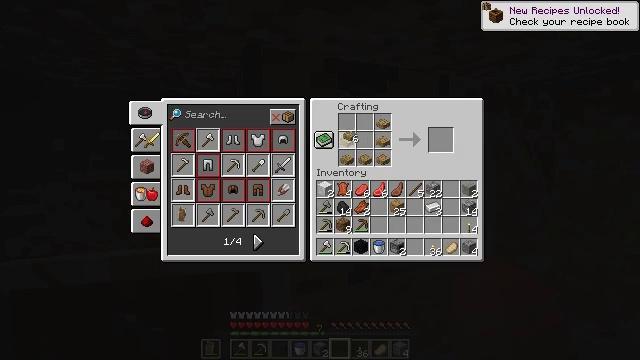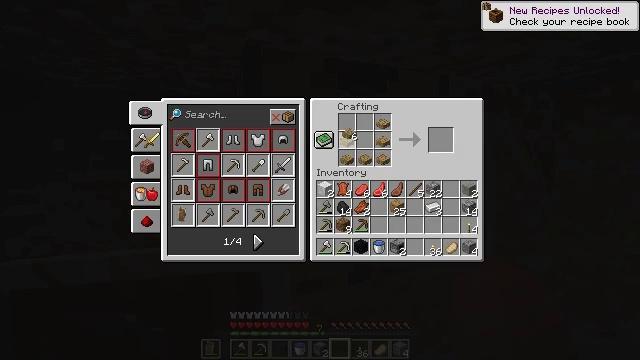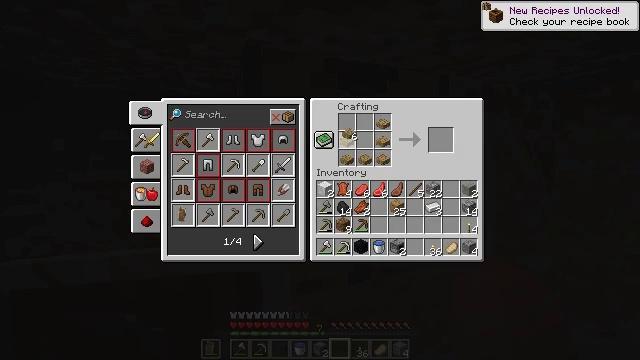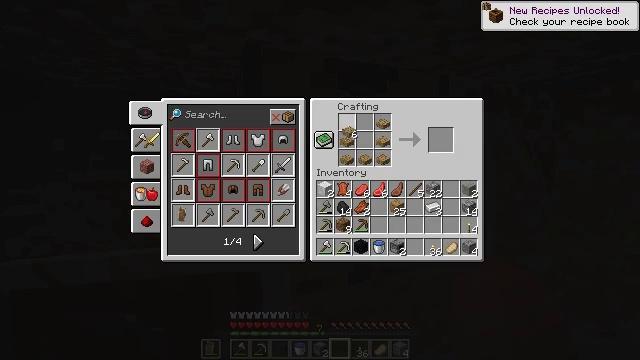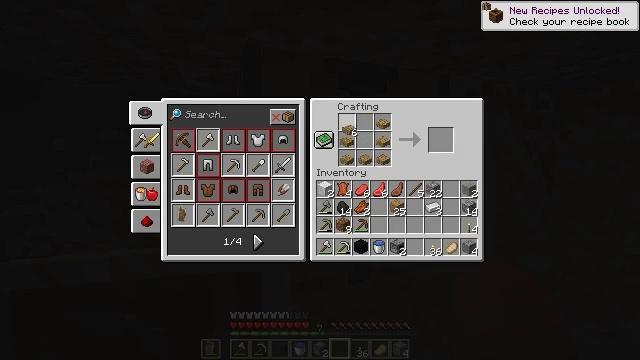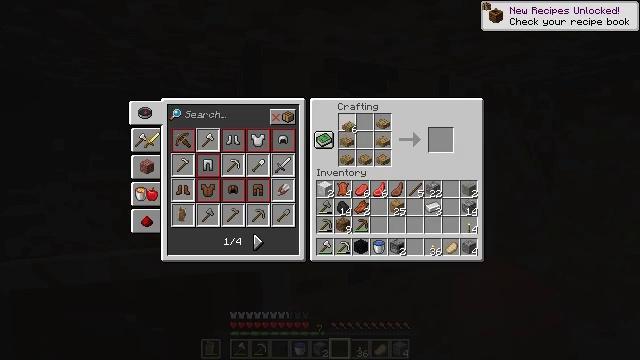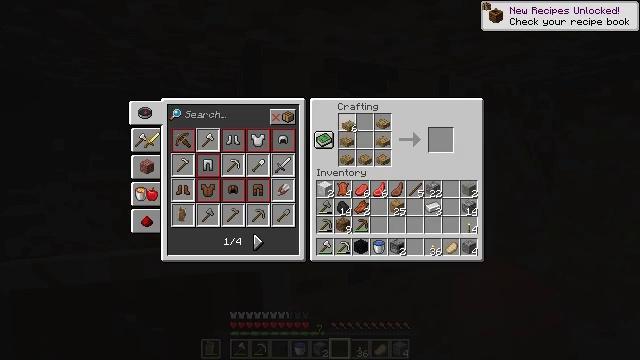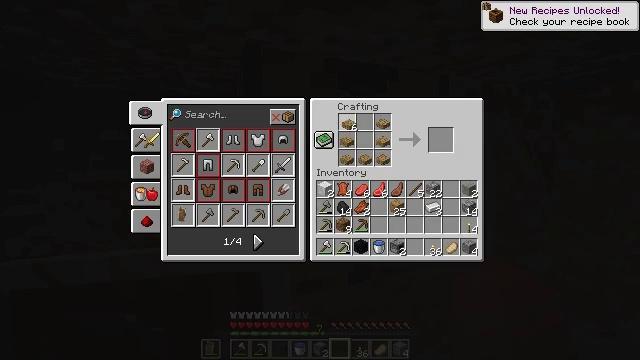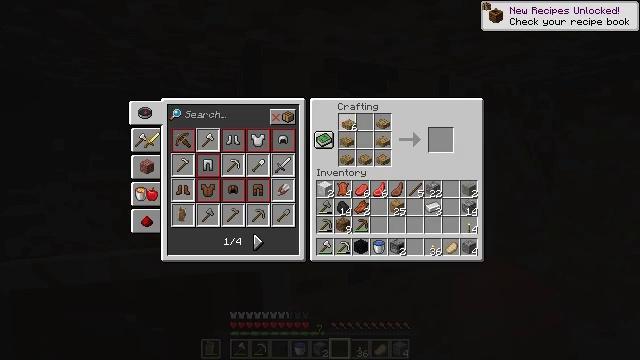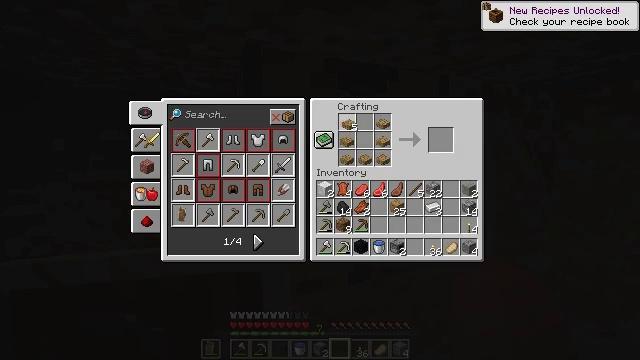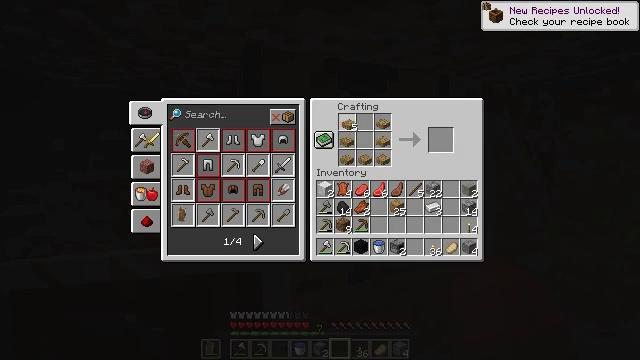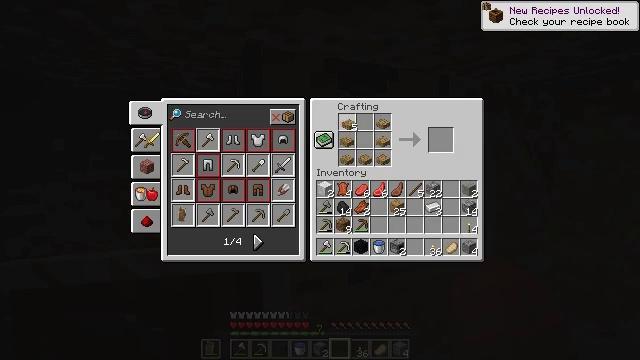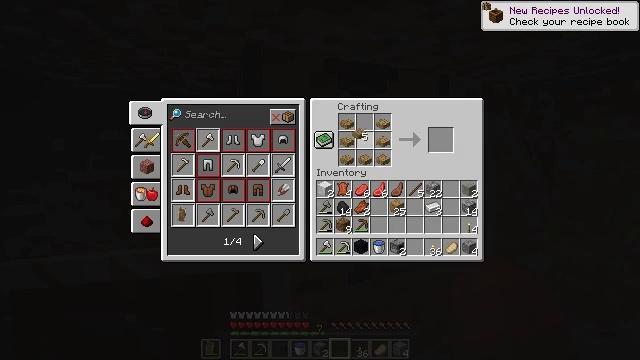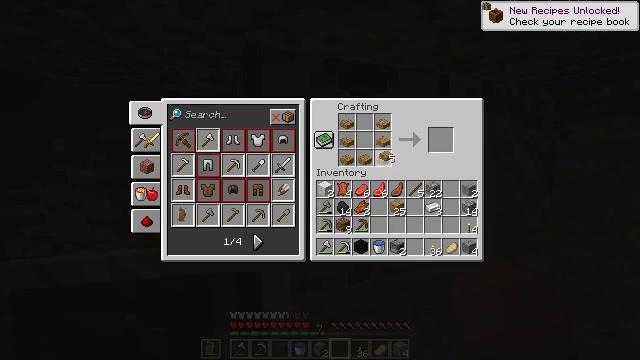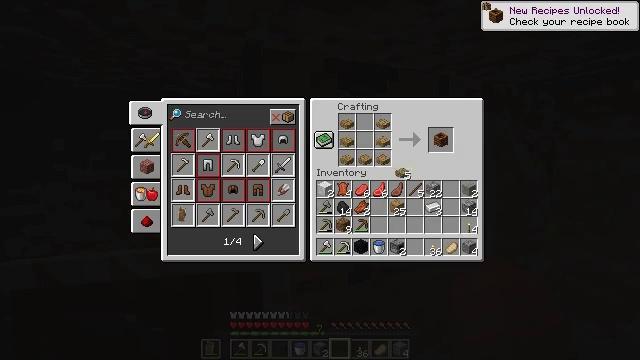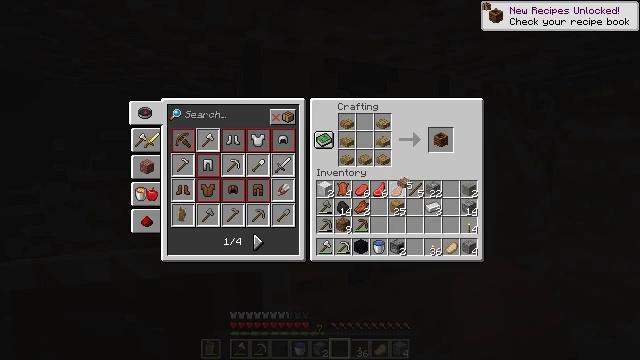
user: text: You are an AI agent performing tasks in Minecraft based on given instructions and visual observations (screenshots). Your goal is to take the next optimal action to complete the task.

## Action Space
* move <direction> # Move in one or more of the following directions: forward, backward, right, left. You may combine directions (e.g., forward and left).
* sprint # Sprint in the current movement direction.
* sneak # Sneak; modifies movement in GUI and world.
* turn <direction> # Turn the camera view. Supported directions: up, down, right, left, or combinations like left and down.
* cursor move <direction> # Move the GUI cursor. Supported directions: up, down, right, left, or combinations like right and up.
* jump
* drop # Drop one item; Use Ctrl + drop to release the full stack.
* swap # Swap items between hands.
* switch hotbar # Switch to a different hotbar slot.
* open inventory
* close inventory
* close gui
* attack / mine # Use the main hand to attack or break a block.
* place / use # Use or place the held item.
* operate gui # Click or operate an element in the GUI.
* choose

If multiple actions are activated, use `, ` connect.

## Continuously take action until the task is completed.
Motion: motion action
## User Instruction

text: Create a composter using wooden slabs.
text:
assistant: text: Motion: no_op
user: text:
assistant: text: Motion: no_op
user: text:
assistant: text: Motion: no_op
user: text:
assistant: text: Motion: no_op
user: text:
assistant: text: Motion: no_op
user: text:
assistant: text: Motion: choose
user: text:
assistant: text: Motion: choose
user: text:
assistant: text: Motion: choose
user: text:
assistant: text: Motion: no_op
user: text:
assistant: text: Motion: no_op
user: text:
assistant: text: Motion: no_op
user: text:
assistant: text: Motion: cursor move right and down
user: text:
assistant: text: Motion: cursor move right and down
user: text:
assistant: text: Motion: cursor move right and down
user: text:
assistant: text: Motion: cursor move down
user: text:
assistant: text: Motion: cursor move down
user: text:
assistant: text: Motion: cursor move down
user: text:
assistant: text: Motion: cursor move down
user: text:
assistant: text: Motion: cursor move down
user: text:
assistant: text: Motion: no_op
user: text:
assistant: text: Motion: no_op
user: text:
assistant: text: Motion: no_op
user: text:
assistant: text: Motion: operate gui
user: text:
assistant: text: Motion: operate gui
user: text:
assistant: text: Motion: operate gui
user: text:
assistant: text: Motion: cursor move up
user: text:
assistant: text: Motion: cursor move right and up
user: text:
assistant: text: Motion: cursor move right and up
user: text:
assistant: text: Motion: cursor move up
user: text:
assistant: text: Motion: no_op